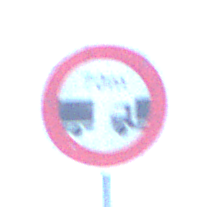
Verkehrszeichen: VerbotUnterschreitenMindestabstand
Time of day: Midday
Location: Outdoor (Nature)
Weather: Clear
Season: Summer
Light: Natural